Question: Well, I am still very confused how this is possible. Look at the following two lines of code:
> Code on in folder:
'''
require_once '../config/constants.php';
require_once dirname(__DIR__).'/config/constants.php';
'''
The second works totally fine, but the first throws the error of:
'''
No such file in ...... on line... in Connection.php
'''
It's getting on my nerves, what is the difference between the two? In my years of programming, I never encountered such problem? Am I missing some points?
> If you have any documentation you would like to offer then provide. I would like to have a good
foundation of knowledge than just solving problem.
Directory Structure:

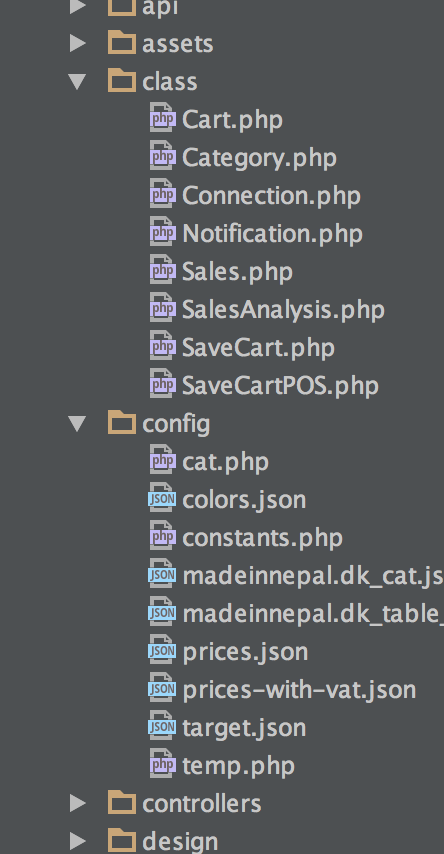
Answer: '../' denotes the directory, compared to the one you're currently in. Therefore, your first line says "go one directory up and look for in there". What you'd want to use with a relative path here is './' (note the single dot), which denotes your current directory.
This has little to do with programming in specific, it's more of a file-system thing.
You can use this as a reference:
- '/'- './'- '../'-
What something to do with programming and PHP in particular is that what is considered the "current" directory is usually the one where you initially executed the script from.
Under a CLI environment, that may vary, but if you're accessing the script via the web that is the location of the PHP file which you have accessed. E.g. if you're pointing your browser to 'example.com/test.php', then wherever 'test.php' is located is the directory you're currently in.
That can be changed by 'chdir()' of course.